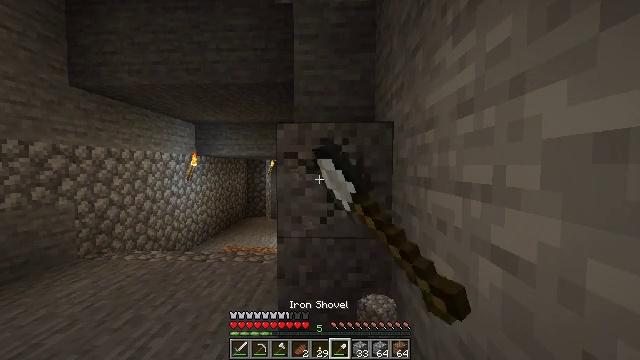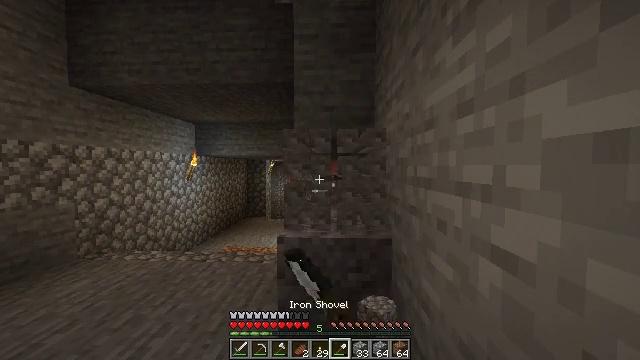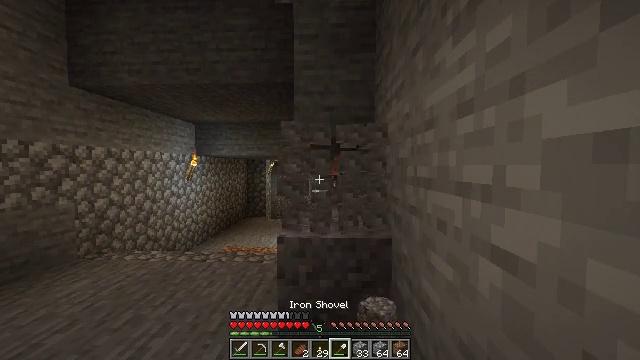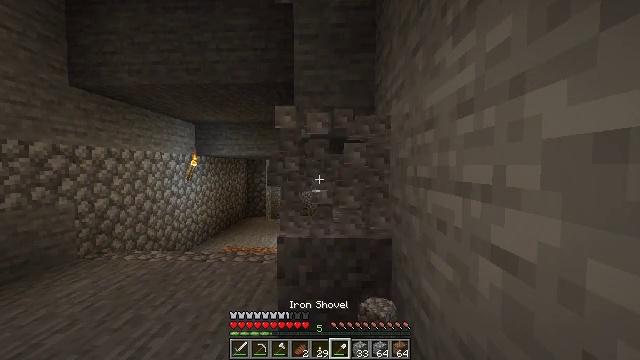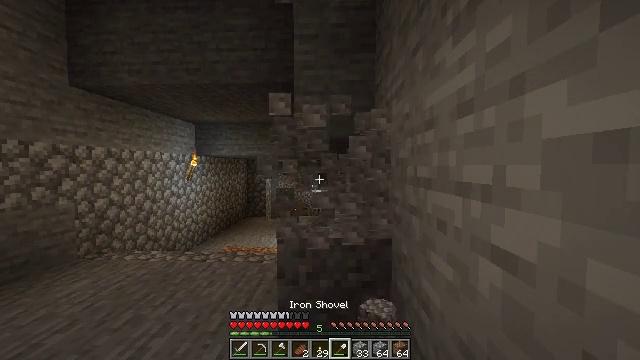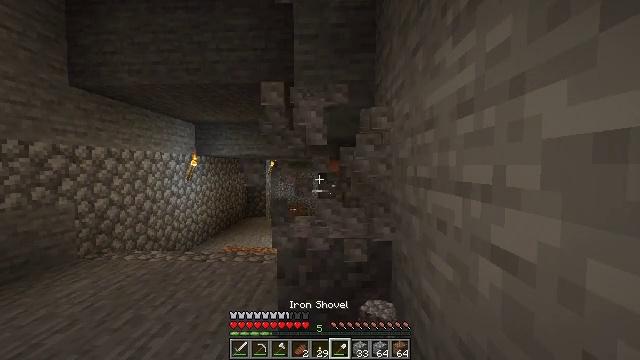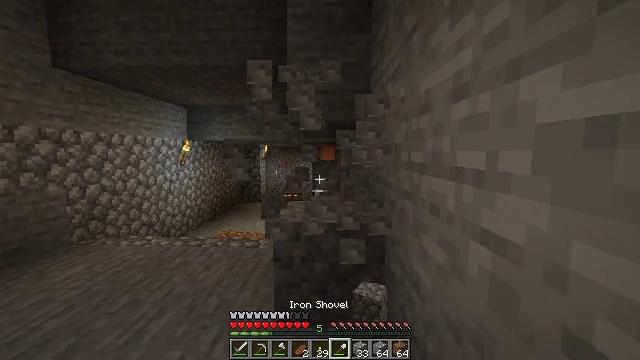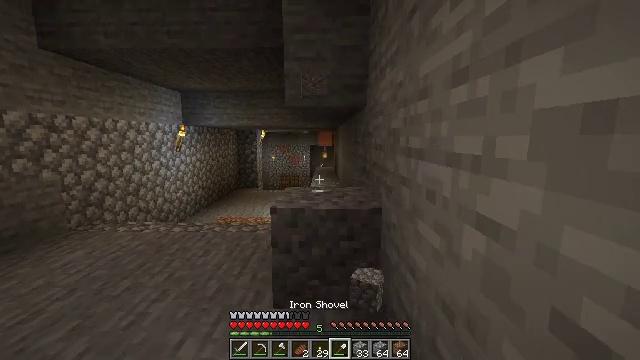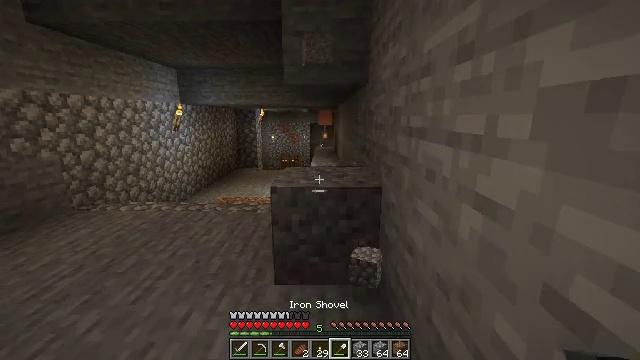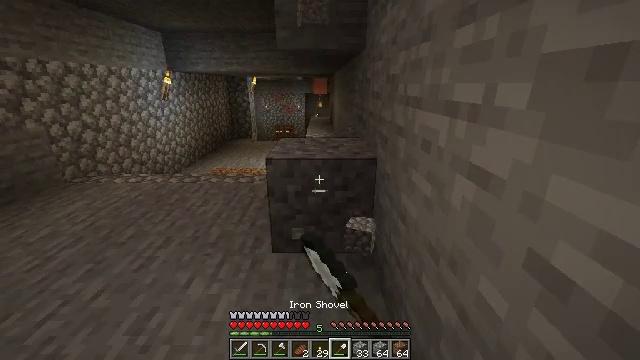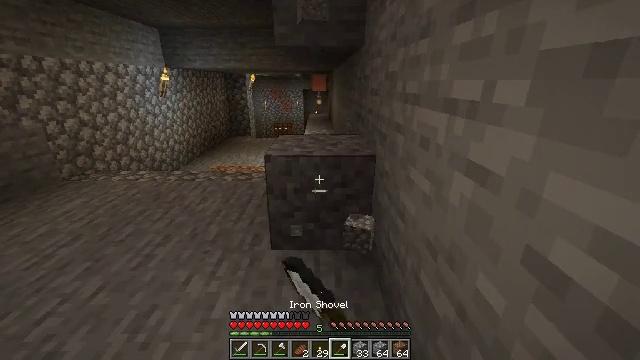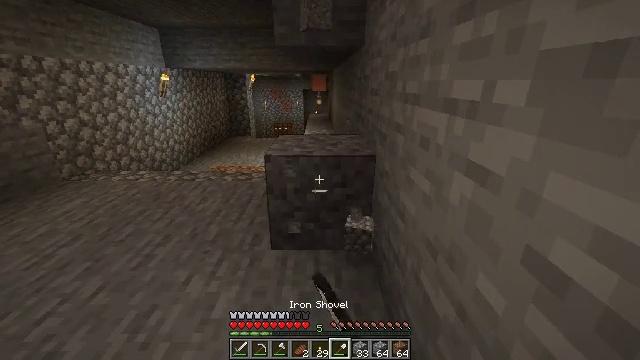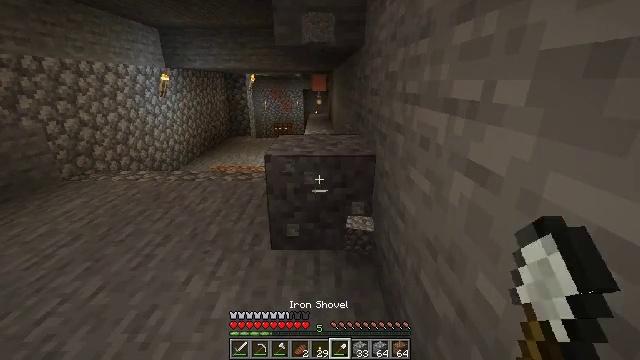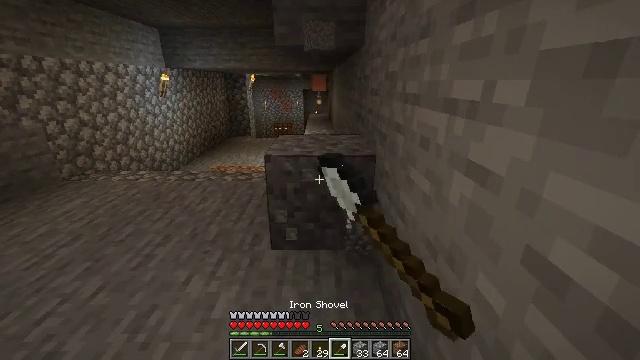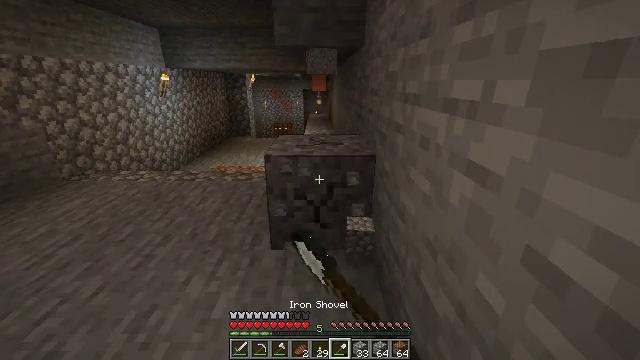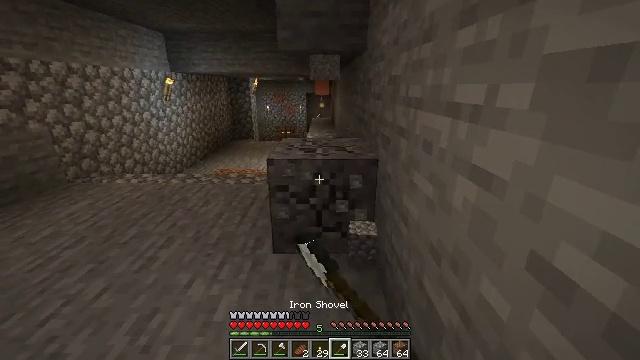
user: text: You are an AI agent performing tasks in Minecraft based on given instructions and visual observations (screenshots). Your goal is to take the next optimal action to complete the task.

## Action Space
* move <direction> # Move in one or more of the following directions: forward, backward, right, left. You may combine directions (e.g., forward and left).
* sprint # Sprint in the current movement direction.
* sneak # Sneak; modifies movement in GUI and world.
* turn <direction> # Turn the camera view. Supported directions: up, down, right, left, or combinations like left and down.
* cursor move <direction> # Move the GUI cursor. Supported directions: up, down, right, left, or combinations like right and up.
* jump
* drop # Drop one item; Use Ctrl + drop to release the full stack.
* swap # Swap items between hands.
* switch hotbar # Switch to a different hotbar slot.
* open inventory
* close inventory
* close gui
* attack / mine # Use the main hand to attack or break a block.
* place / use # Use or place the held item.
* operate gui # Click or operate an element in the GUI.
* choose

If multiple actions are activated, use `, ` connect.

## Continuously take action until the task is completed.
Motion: motion action
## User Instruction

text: Shovel up some gravel.
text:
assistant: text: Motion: attack / mine
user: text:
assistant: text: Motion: attack / mine
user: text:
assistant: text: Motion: attack / mine
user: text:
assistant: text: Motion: attack / mine
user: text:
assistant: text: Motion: attack / mine
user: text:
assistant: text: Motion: turn right and down, attack / mine
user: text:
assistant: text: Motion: turn down, attack / mine
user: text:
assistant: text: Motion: turn down, attack / mine
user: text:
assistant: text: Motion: turn right and down, attack / mine
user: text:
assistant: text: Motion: attack / mine
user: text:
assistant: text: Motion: attack / mine
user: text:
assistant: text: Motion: attack / mine
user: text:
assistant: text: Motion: attack / mine
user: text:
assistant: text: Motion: attack / mine
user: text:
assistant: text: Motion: attack / mine
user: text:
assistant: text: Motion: no_op
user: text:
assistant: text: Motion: no_op
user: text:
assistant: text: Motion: turn right and up
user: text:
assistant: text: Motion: turn up
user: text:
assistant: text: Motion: no_op
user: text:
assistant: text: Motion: no_op
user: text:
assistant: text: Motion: turn left and down
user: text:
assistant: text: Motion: turn down
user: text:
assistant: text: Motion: attack / mine
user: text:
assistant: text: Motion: attack / mine
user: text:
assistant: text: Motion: attack / mine
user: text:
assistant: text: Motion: attack / mine
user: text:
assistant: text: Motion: attack / mine
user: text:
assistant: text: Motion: attack / mine
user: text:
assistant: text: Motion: attack / mine